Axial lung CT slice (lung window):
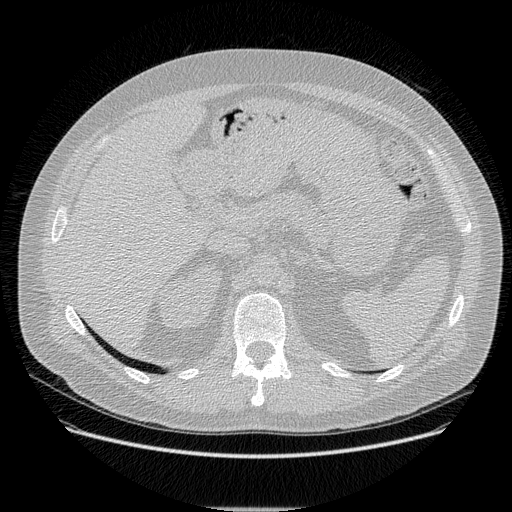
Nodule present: no